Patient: sex M, age 30
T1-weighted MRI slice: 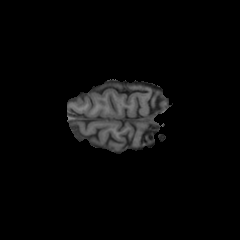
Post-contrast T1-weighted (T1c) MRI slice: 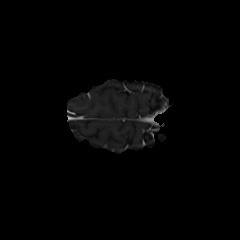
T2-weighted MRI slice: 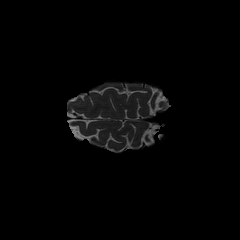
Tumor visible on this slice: no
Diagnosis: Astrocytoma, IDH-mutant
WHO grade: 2